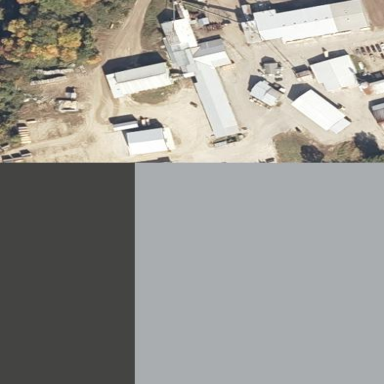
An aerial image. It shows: Building used as sawmill.